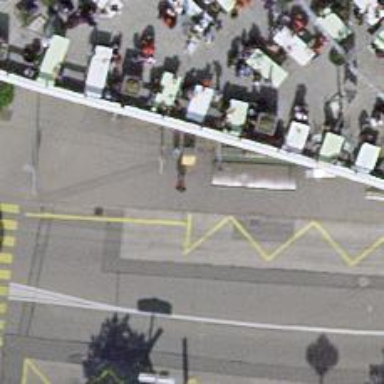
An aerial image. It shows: Trolleybus platform with asphalt surface.